Question: this is simple question,
how to get servlet context parameter when spring instantiate the bean?
my servlet context xml
'''
<beans:bean id="ApplicationInfo" class="xx.xx.xx.ApplicationInfo"/>
'''
In my code
'''
public class ApplicationInfo{
ApplicationInfo()
{
//get context.xml or web.xml parameter
String xxx = .......;
}
}
'''
my pom.xml
'''
<org.springframework-version>3.2.11.RELEASE</org.springframework-version>
<org.aspectj-version>1.6.9</org.aspectj-version>
<org.slf4j-version>1.5.10</org.slf4j-version>
<org.springsecurity-version>3.2.5.RELEASE</org.springsecurity-version>
<org.springjpa-version>1.1.0.RELEASE</org.springjpa-version>
<hibernate.version>4.1.6.Final</hibernate.version>
<postgresql.version>9.1-901-1.jdbc4</postgresql.version>
<tiles-version>2.2.2</tiles-version>
<jackson-json-version>2.1.0</jackson-json-version>
'''
Note: i tried to get servlet context by using @annotation ,however it is nullpointer.

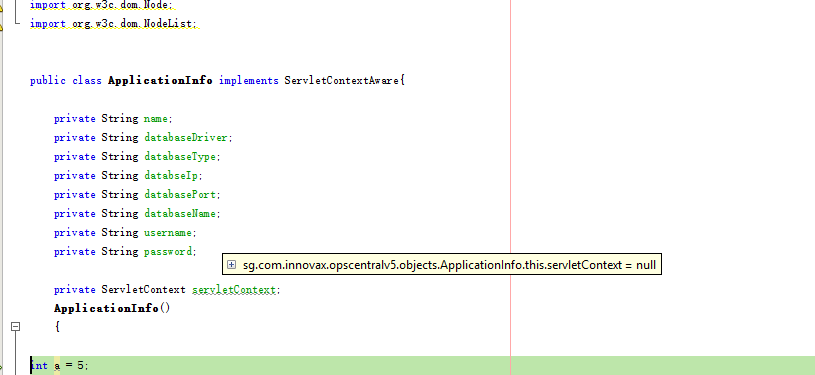
Answer: If you want to access autowired bean in constructor, you have to use constructor type injection:
'''
@Component
public class ApplicationInfo {
private final FooService fooService;
@Autowired
public ApplicationInfo(ServletContext servletContext, FooService fooService) {
this.fooService = fooService;
// do something here
}
}
'''
If you have to (or want to) stick to XML beans definition you've got to make your class implement <URL> which is fired when bean is fully initialized:
'''
public class ApplicationInfo implements ServletContextAware {
private final FooService fooService;
private ServletContext servletContext;
public ApplicationInfo(FooService fooService) {
this.fooService = fooService;
}
@PostConstruct
public void init() {
// now you fooService and servletContext are set
}
@Override
public void setServletContext(ServletContext servletContext) {
this.servletContext = servletContext;
}
}
'''
'''
<bean class="demo.ApplicationInfo">
<constructor-arg name="fooService" ref="fooService" />
</bean>
<bean id="fooService" class="demo.FooService"/>
'''